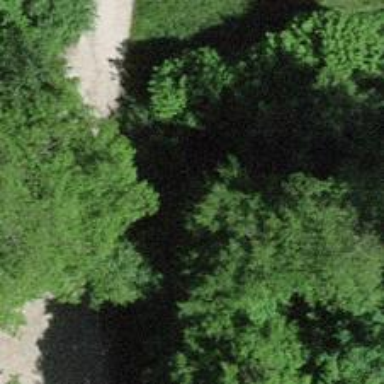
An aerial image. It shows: Culvert tunnel.